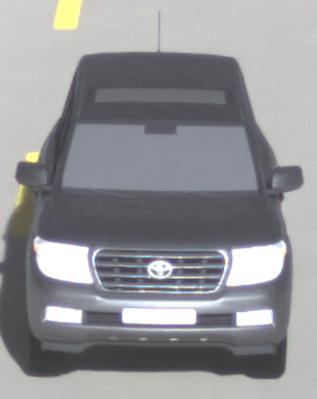
Make: Toyota
Model: Land Cruiser V8 4.7
Detailed model: Land Cruiser V8 (J20)
Model produced from: 2008/03
Model produced until: 2009/11
Doors: 5
Color: gray
Road condition: dry road
Daytime: morning or afternoon
Contrast: high contrast